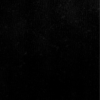
Label: dusty